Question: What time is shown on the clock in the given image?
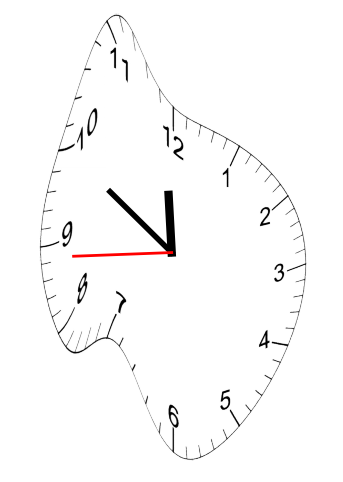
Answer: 11:49:44